Question: In my Project I have items table this contain two foreign Keys locations_id and categories_id. When i add new item, cateogries_id appear categories.name
in add.ctp : select options (foreign) Key is display Id.
this is used by cake bake command to my all tables.!
Thanks

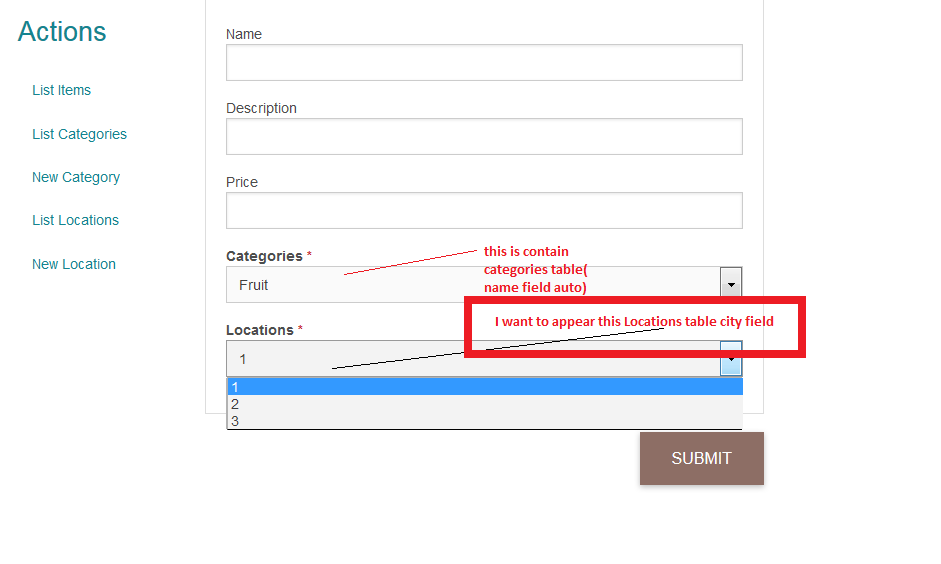
Answer: \src\Model\Table\LocationsTable.php
Change Display Field. this is show Id ..
now Change
'$this->displayField('id');' To '$this->displayField('name');'/*name is your field in you table you want to display